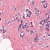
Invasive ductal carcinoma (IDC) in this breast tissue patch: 1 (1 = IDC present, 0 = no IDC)